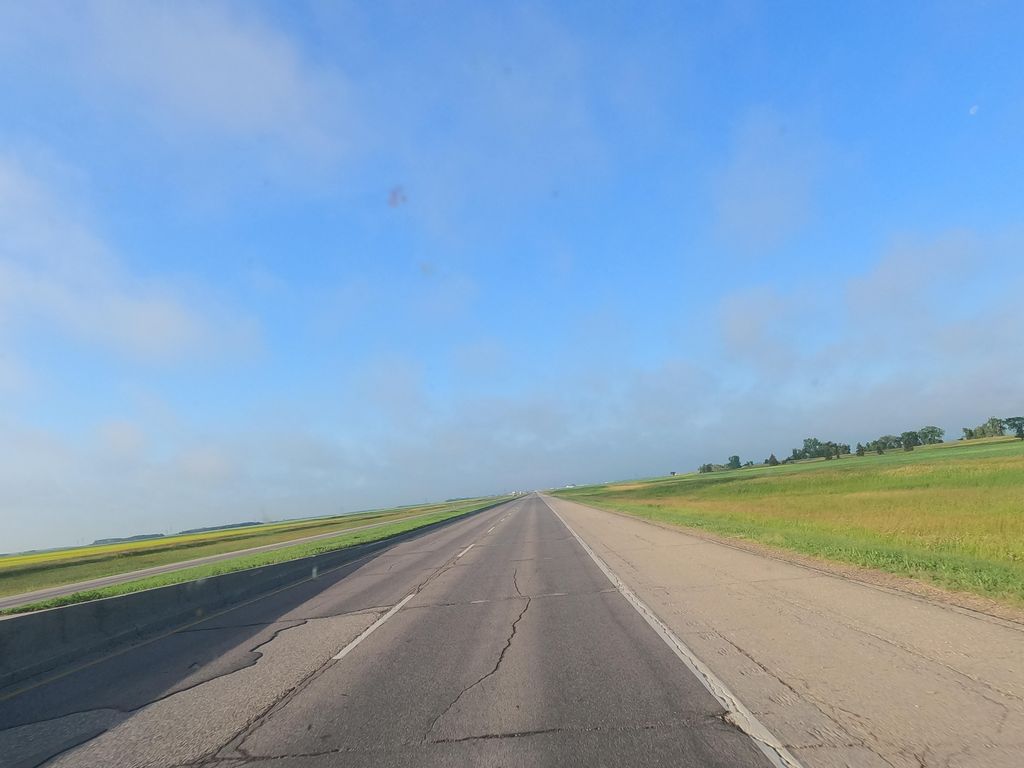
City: winnipeg